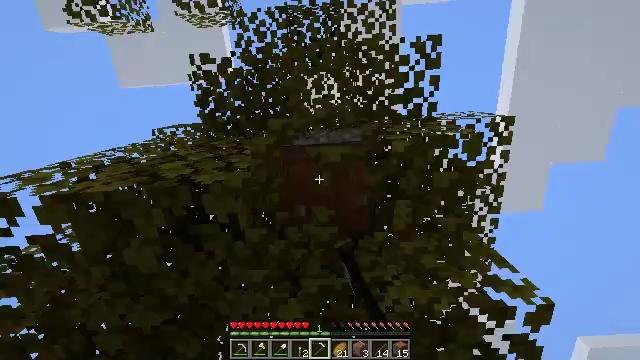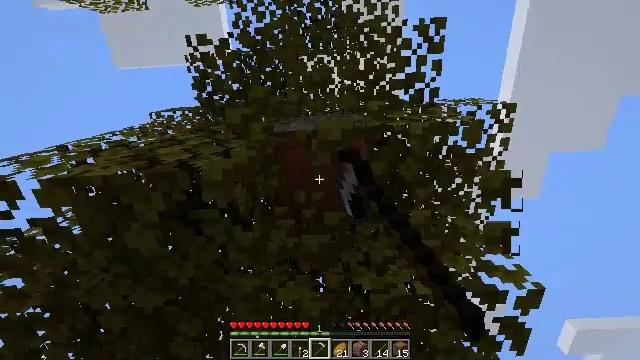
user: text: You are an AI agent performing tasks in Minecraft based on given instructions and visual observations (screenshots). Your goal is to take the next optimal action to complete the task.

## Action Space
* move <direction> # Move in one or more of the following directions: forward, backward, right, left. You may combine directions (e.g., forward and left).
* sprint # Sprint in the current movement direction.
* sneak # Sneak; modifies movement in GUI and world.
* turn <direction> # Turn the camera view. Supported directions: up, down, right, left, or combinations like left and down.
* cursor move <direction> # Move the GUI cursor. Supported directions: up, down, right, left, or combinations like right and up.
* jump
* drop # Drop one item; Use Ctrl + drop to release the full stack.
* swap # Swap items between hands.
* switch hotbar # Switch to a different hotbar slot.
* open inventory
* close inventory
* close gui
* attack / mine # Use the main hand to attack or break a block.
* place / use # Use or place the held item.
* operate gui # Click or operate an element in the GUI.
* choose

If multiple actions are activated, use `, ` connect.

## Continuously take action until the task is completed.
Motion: motion action
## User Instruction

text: Gather acacia leaves by breaking them.
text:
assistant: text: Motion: turn down, attack / mine
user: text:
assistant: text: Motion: attack / mine